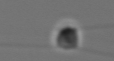
Label: Chaetoceros_similis